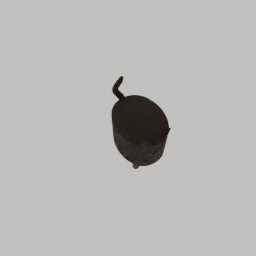
Label: furniture